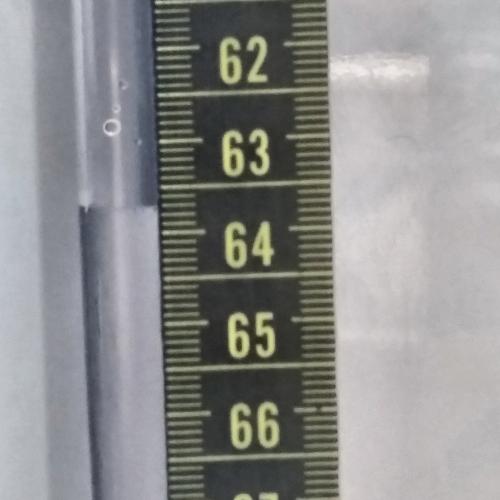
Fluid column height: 63.7 cm